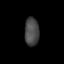
Tissue: skin
Cell type: Myeloid cells
Senescence score: 0.2776
Nuclear area (px): 397
Mean DAPI intensity: 72.882